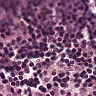
Metastatic tissue present: no